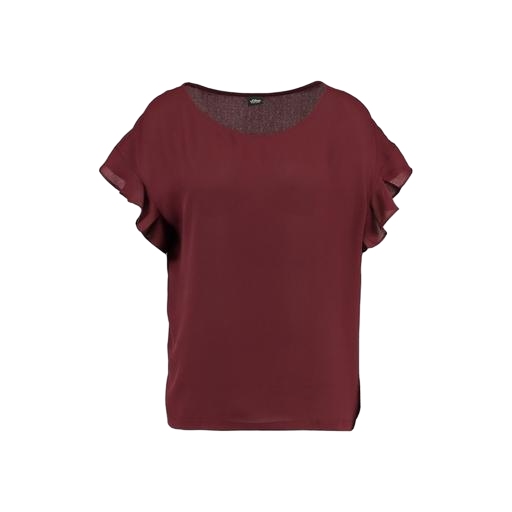
short-sleeve top only macy, red plus size printed t-shirt only macy, red flutter-sleeve top only macy, white background